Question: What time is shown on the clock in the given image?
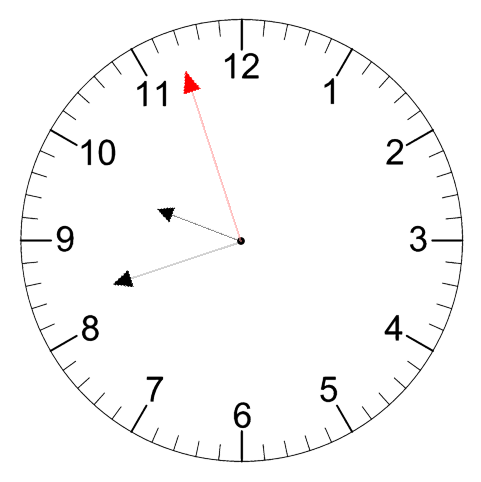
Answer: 09:41:57